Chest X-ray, AP view. Patient: 45 years old, sex M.
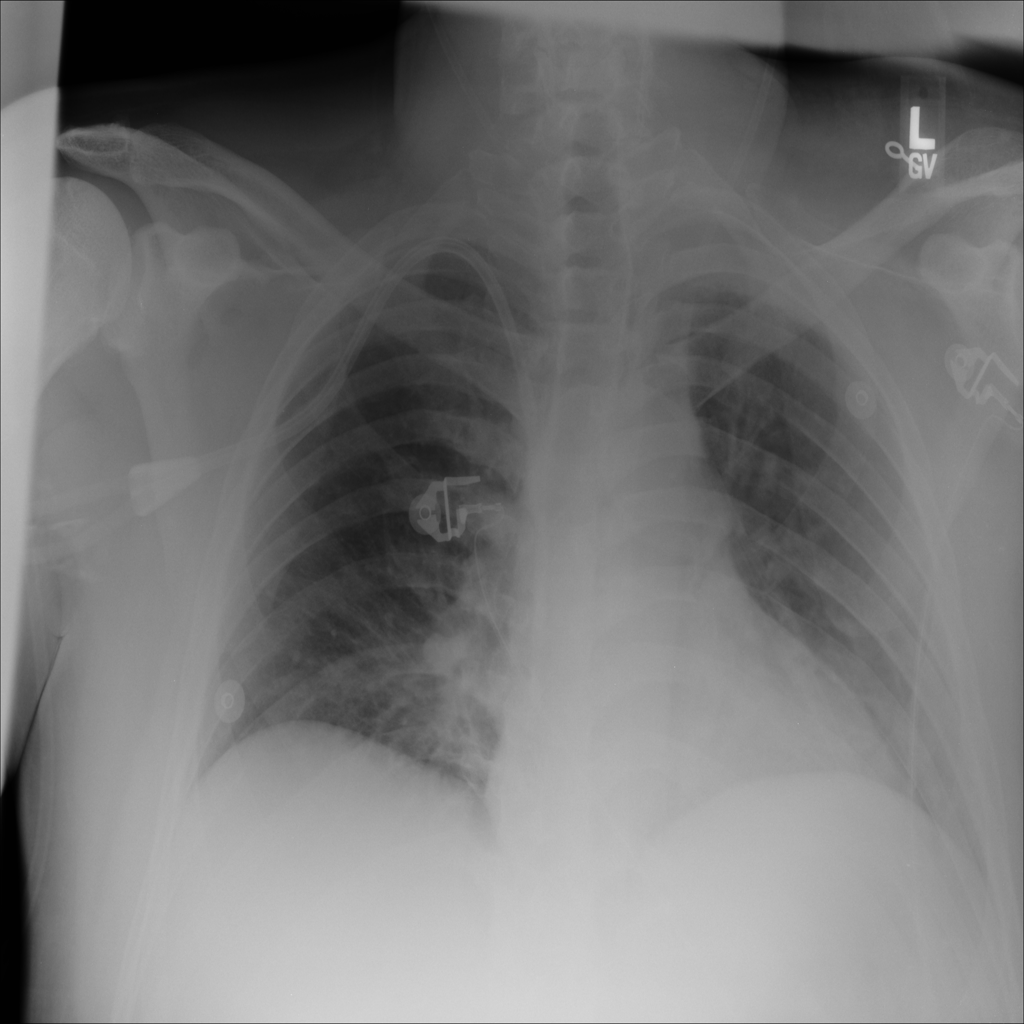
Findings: No Finding